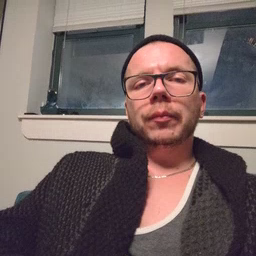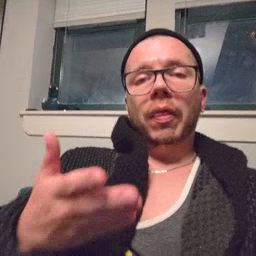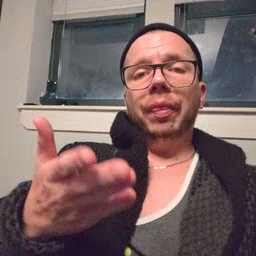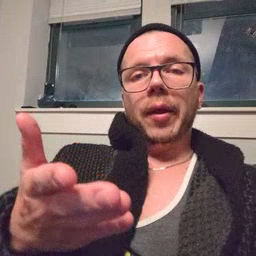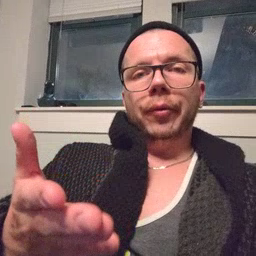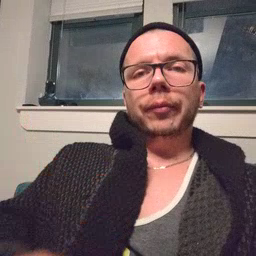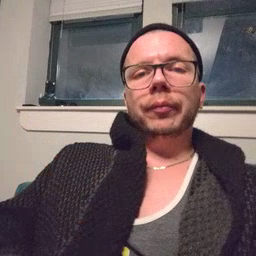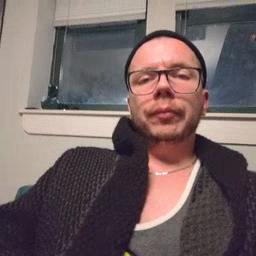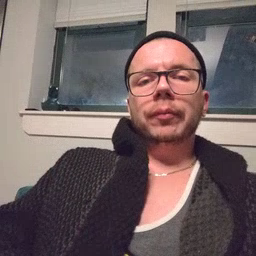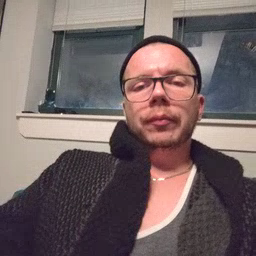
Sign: there